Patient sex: M
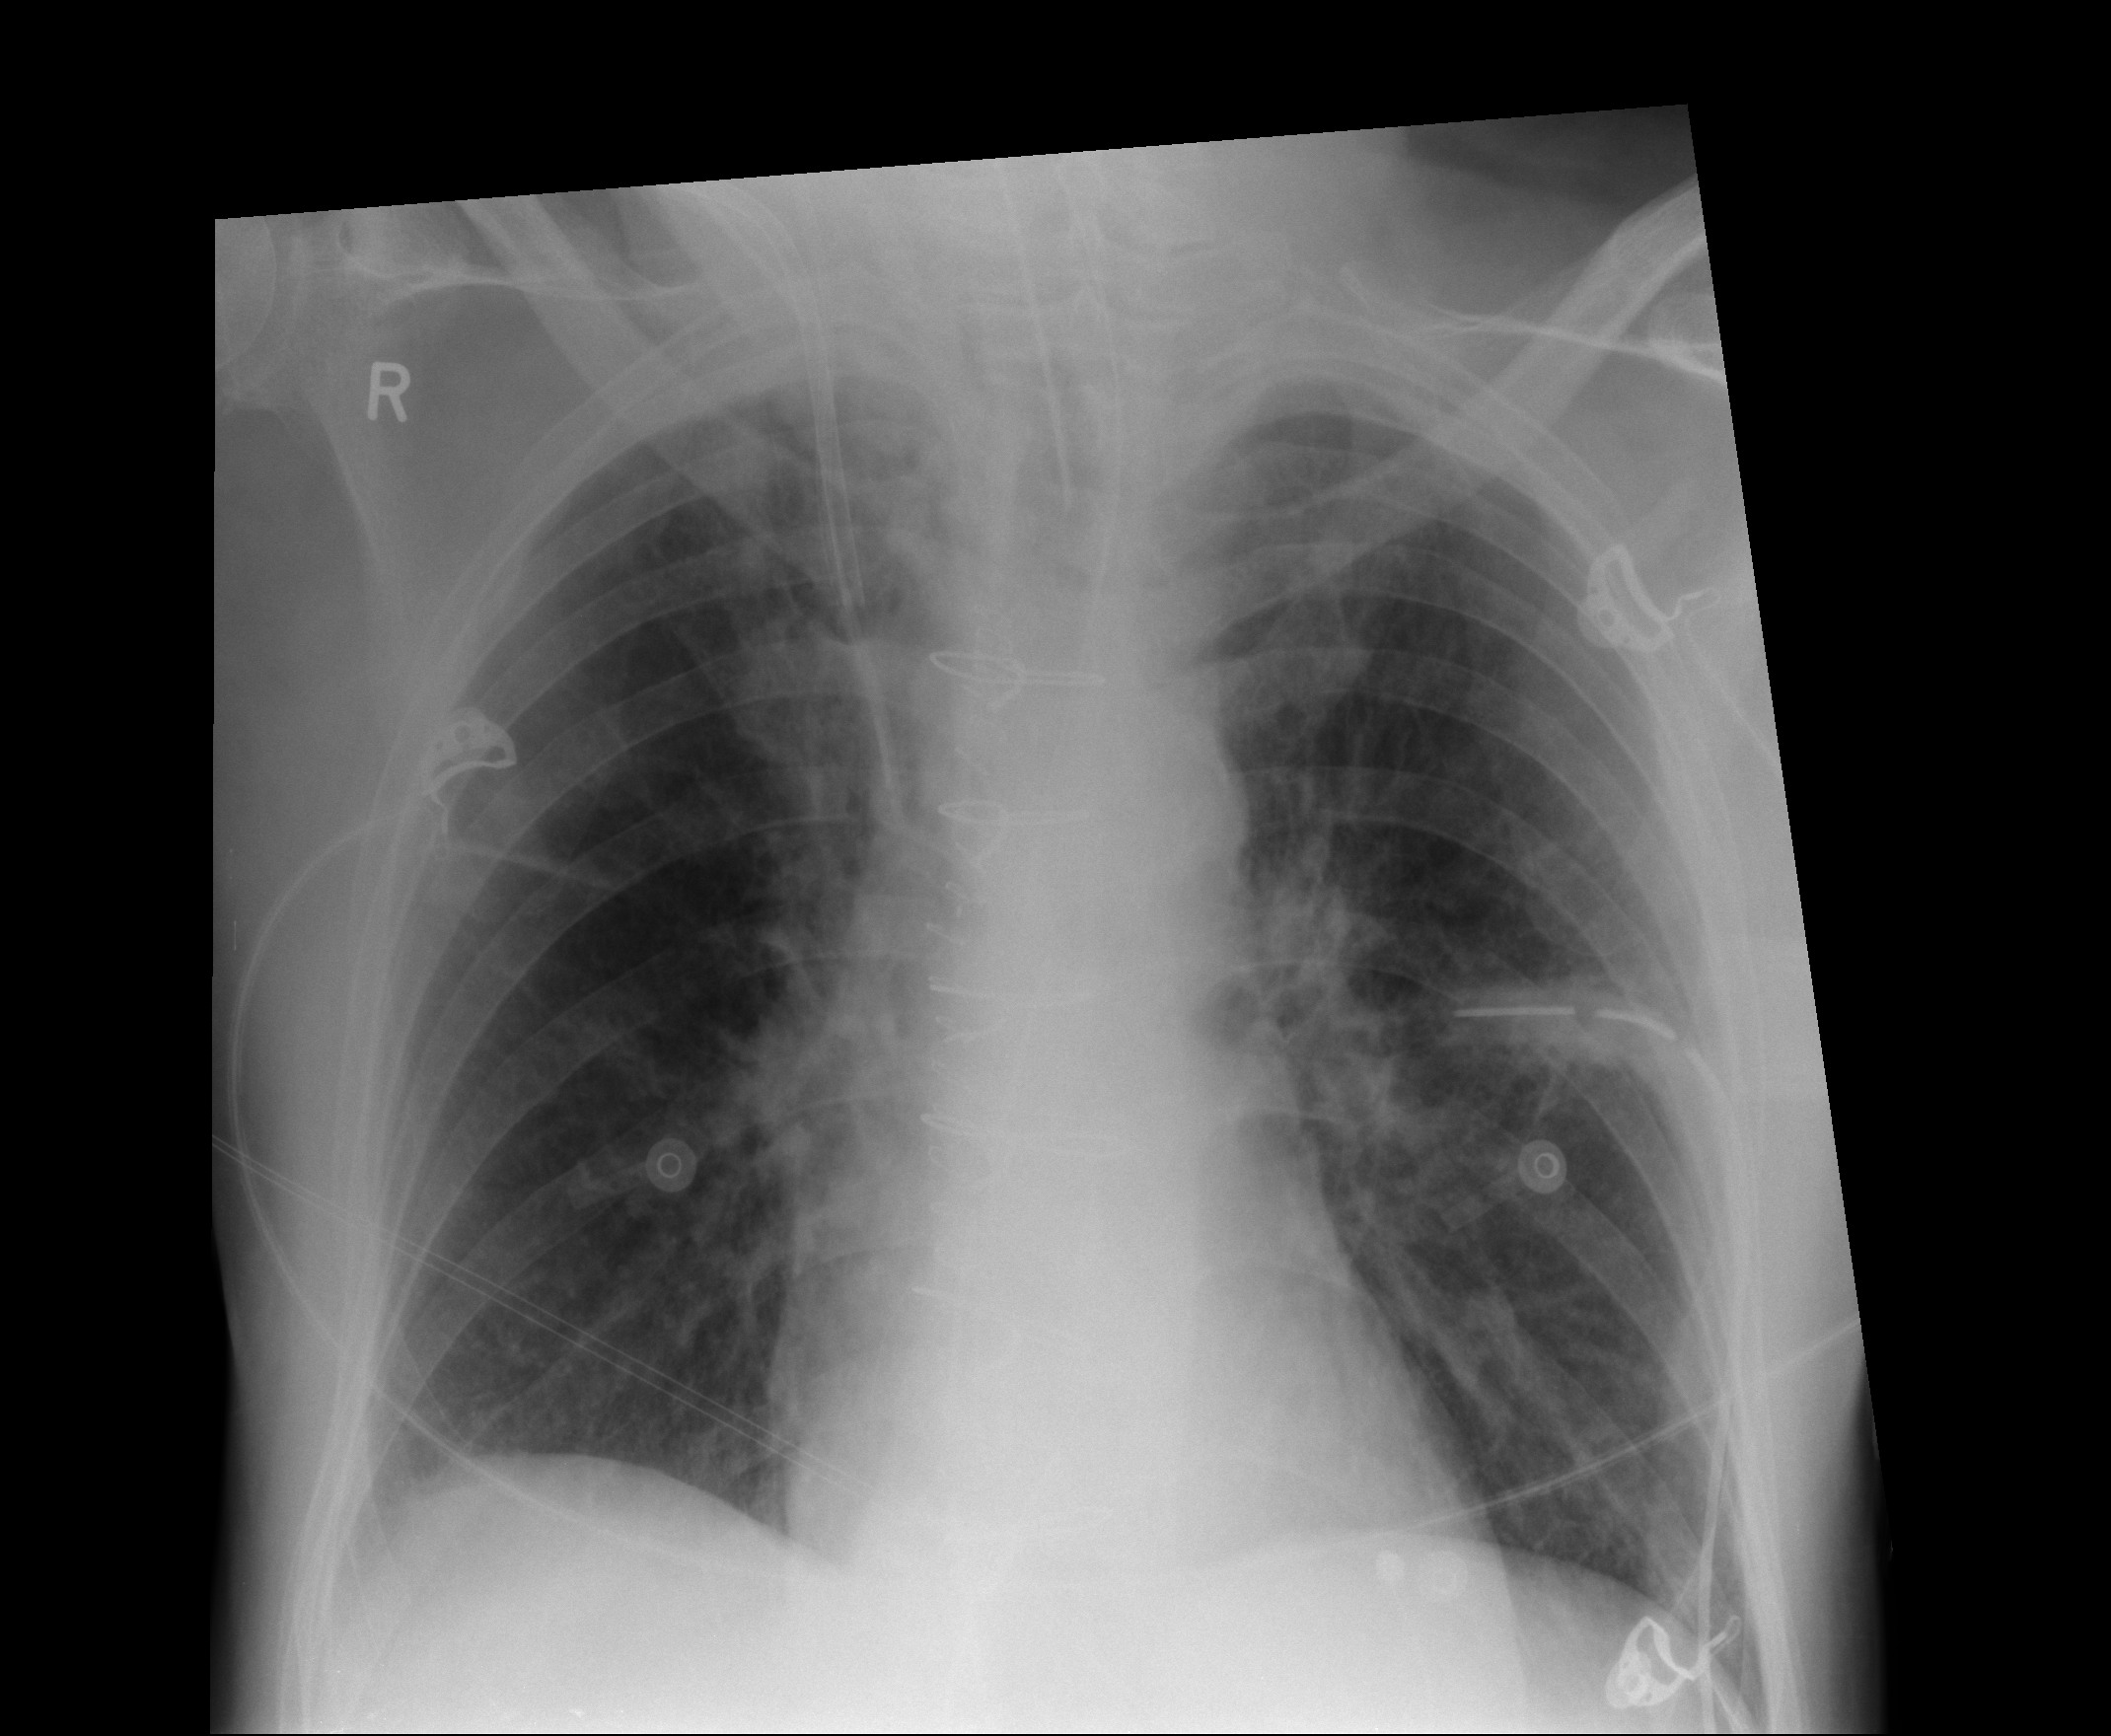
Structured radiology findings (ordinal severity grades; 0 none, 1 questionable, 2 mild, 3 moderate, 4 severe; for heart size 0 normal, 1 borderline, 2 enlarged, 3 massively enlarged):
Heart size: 0
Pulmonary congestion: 1
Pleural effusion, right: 0
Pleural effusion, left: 0
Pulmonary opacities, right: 0
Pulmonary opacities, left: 0
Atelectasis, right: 0
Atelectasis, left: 1